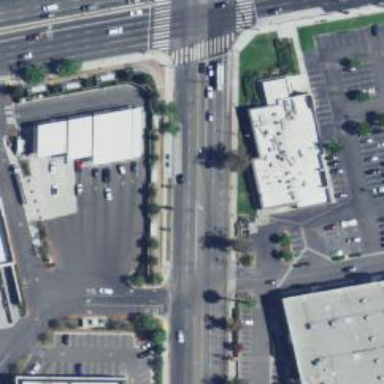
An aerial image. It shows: Secondary road with separate sidewalk.